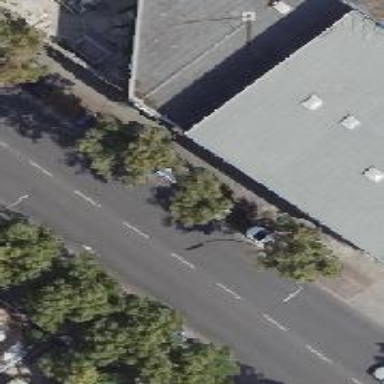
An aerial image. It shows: Broadleaved deciduous tree with parking obstacle.